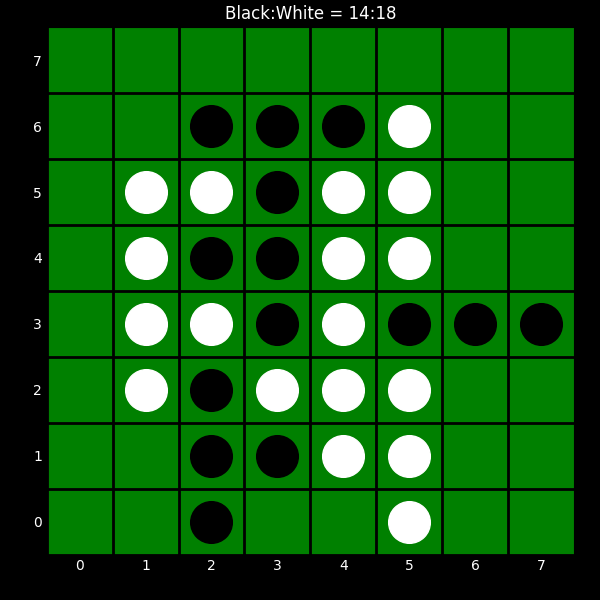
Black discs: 14
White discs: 18